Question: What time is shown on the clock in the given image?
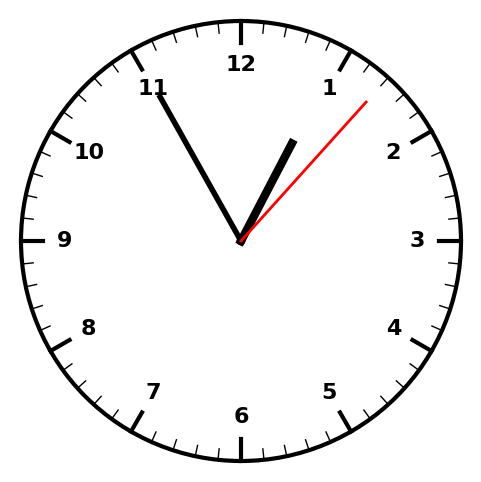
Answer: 12:55:07